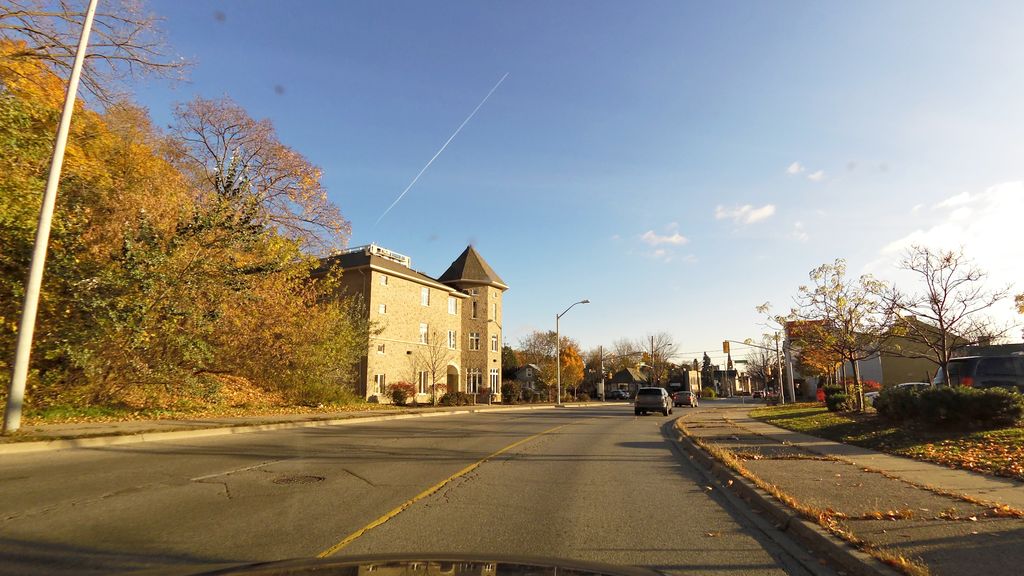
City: kitchener-waterloo